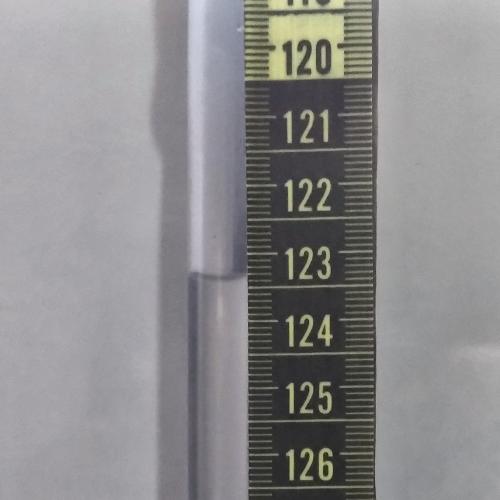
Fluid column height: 123.3 cm